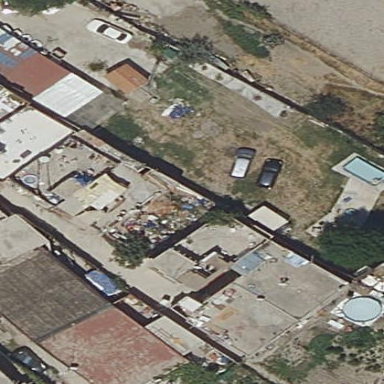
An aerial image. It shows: Detached building.